Question: >
<URL>
I'm creating program in C# (VS 2010), and I'd like to show help file. I created file help.htm. This file is included to solution in help directory.
And I'd like this htm file load to webBroswer in Dialog. But there is a probelm, when I try to use relative path.
'''
HelpWindow helpwin = new HelpWindow(); //creating new window
Uri helpUri = new Uri ("help\pm_view.htm",UriKind.RelativeOrAbsolute); //setting path
helpwin.webBrowser.Navigate(helpUri); //navigating webBroswer
'''
After that, i get error: Relative URIs are not allowed. Parameter name: source
There is my C# solution schema in picture:

Please can anyone help?!
Thanks a lot!
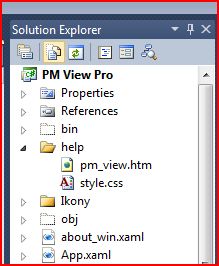
Answer: Have you tried using
> Path.GetFullPath(YourRelativePath)
as per this answer: <URL>?